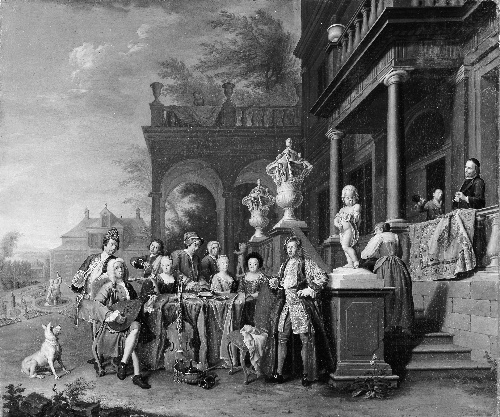
Title: A Musical Gathering at the Court of the Elector Karl Albrecht of Bavaria
Artist: Peter Jacob Horemans
Artist bio: Flemish, 1700–1776
Date: 1730
Object type: Painting
Classification: Paintings
Medium: Oil on canvas
Dimensions: 34 1/2 x 42 in. (87.6 x 106.7 cm)
Department: European Paintings
Credit line: The Collection of Giovanni P. Morosini, presented by his daughter Giulia, 1932
Accession year: 1932
Repository: Metropolitan Museum of Art, New York, NY
Tags: Musical Instruments|Men|Women|Musicians|Dogs